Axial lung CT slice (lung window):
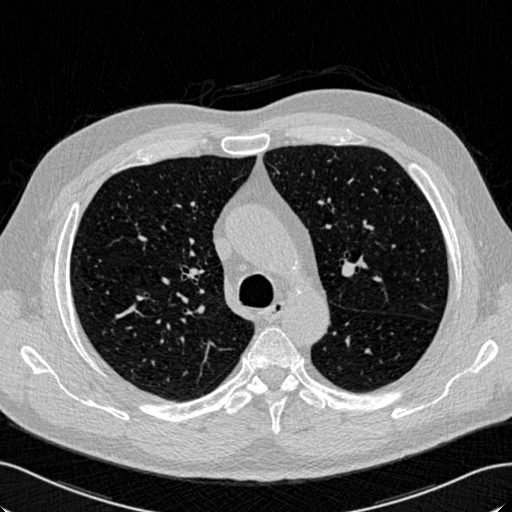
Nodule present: no